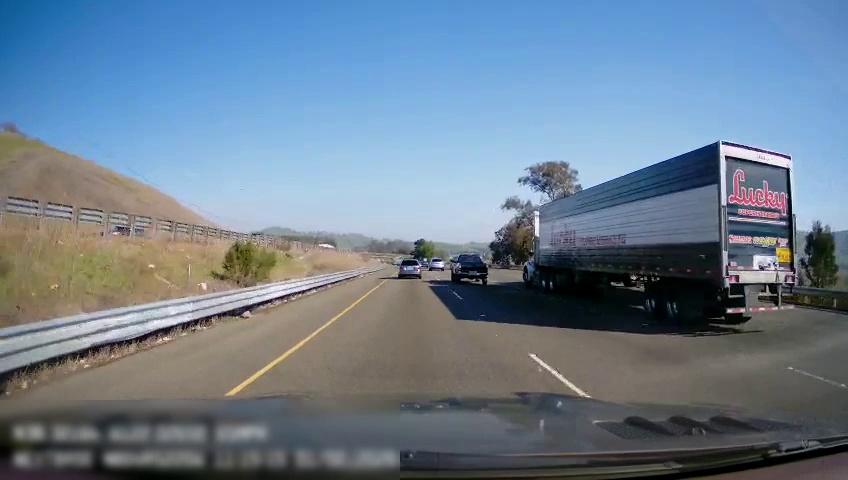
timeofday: Day
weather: Sunny
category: Drivable Space
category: Vehicles | Car
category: Vehicles | Car
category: Vehicles | Truck
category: Vehicles | SUV
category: Vehicles | Truck
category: Vehicles | SUV
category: Lanes | Current Lane
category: Lanes | Current Lane
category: Lanes | Alternate Lane